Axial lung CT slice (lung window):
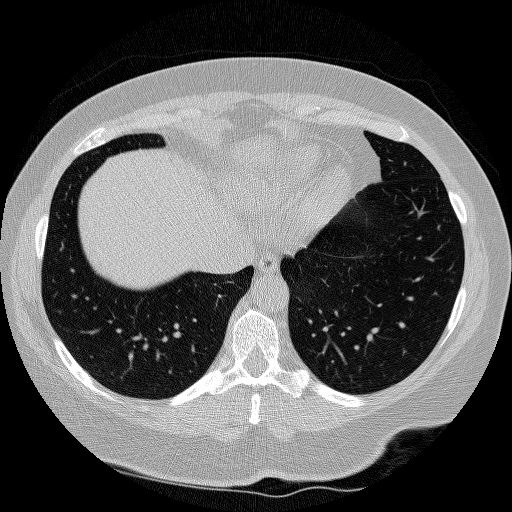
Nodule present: no